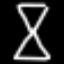
Label: hourglass